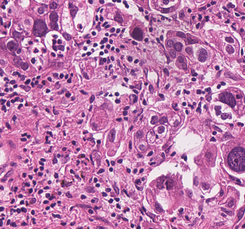
Tumor epithelial tissue: yes
Tumor-associated stroma tissue: yes
Normal tissue: no